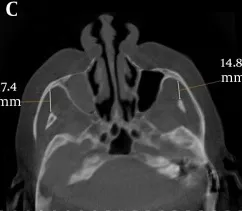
The distance between the coronoid process and the inner face of the frontal part of the zygomatic bone on axial CBCT scan.
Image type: radiology (ct)